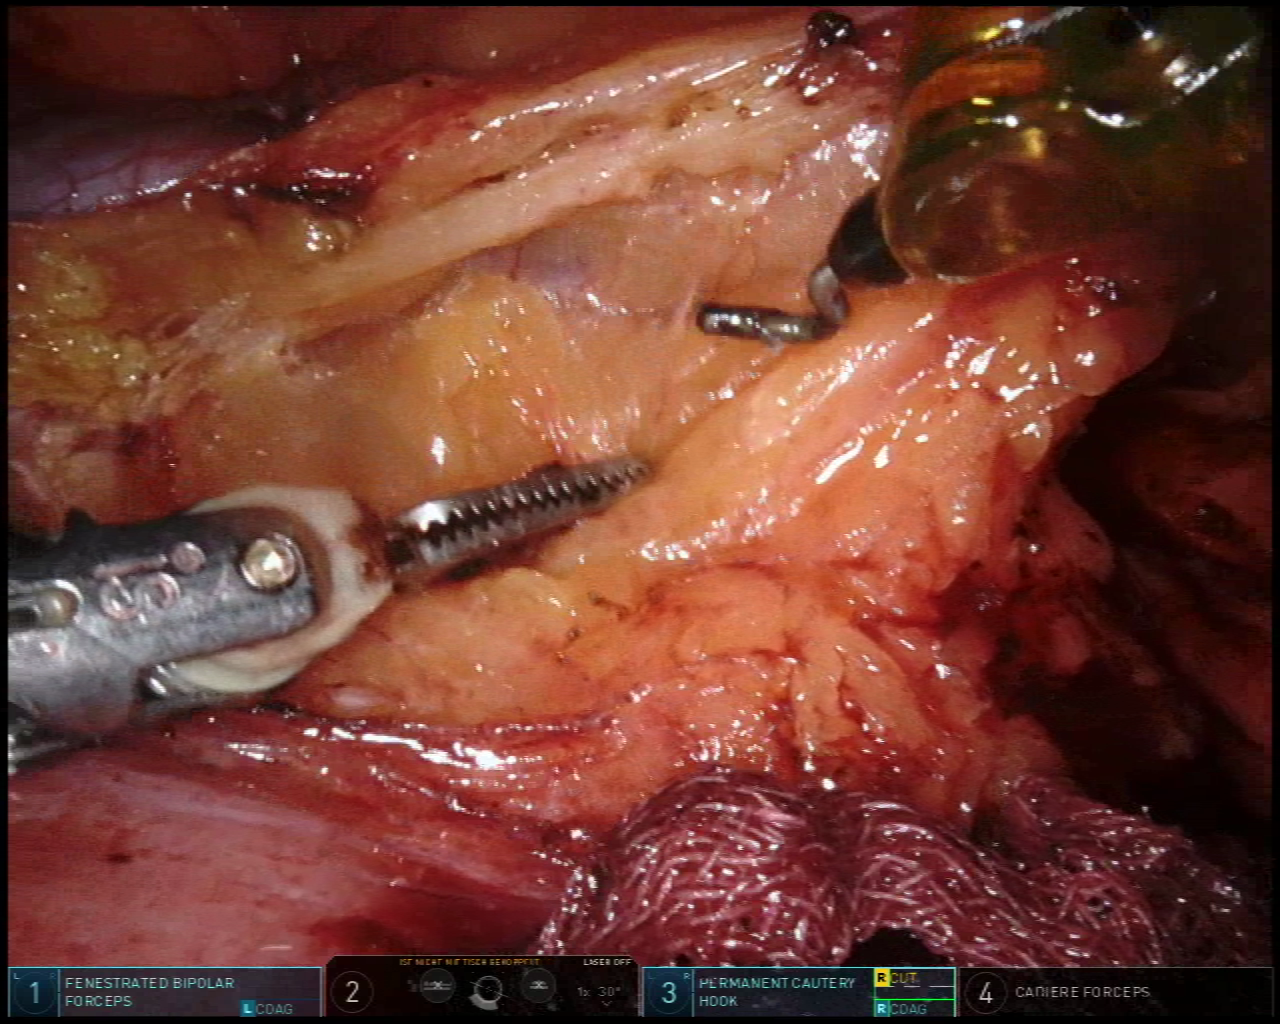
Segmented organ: intestinal_veins
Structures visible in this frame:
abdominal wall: no
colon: yes
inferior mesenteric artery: no
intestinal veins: yes
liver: no
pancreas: no
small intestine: no
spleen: no
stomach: no
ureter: no
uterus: no
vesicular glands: no